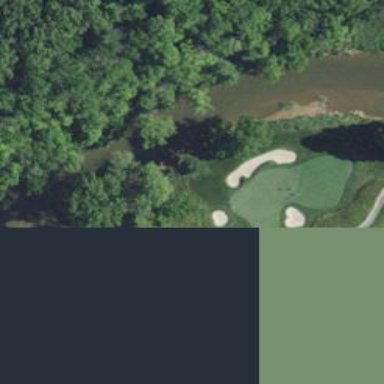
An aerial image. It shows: Rough grassy area used for golf.